Aerial crown-view tile of a tropical tree (Barro Colorado Island, Panama), acquired 20250616:
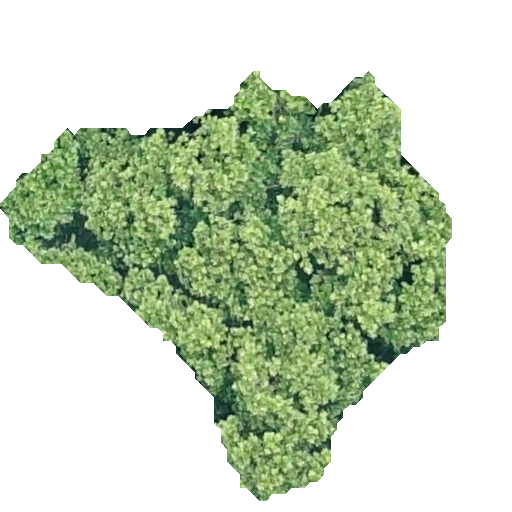
Species: Anacardium excelsum
GBIF accepted scientific name: Anacardium excelsum
Crown area: 155.145 m²